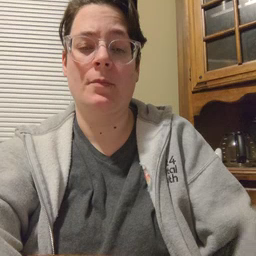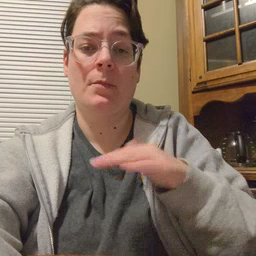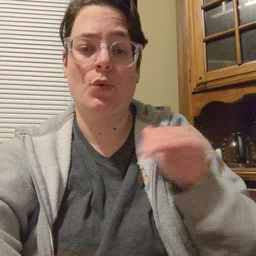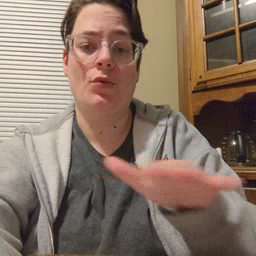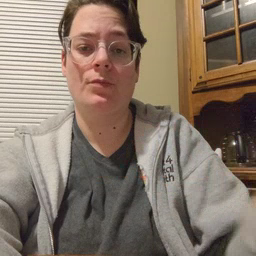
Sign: pool